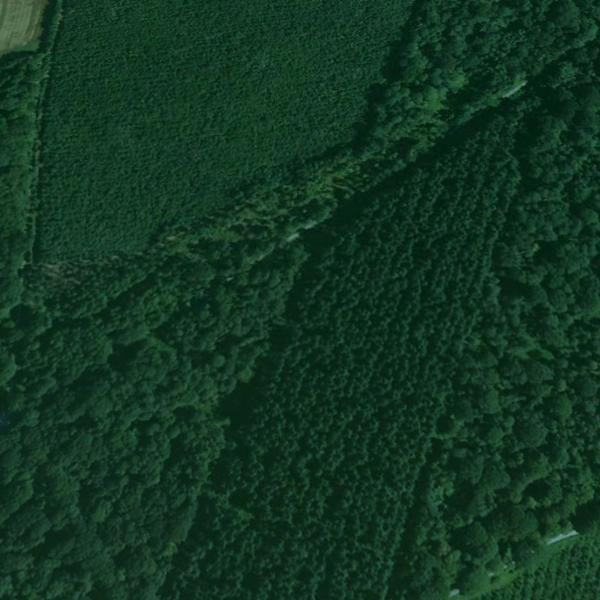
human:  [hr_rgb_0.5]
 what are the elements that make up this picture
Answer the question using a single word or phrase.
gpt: trees